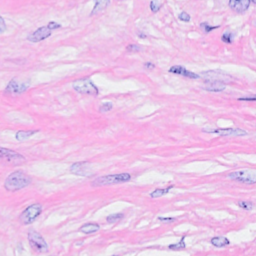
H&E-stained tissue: Breast